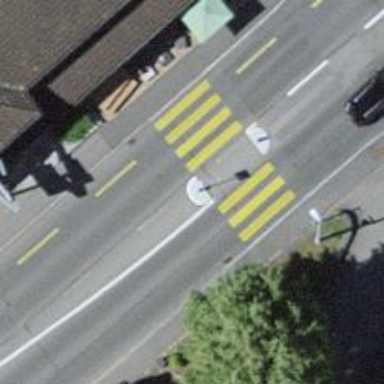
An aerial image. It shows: Pedestrian crossing with zebra markings on footway.